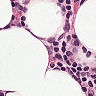
Metastatic tissue present: no